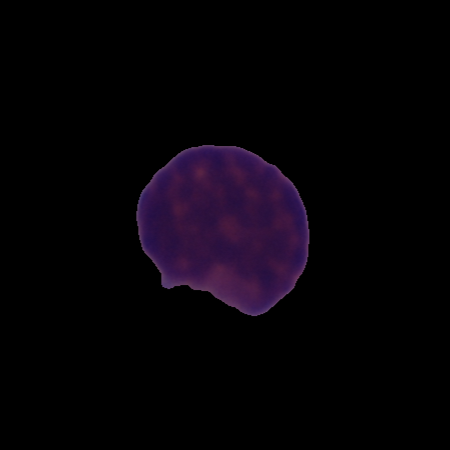
Label: cancer